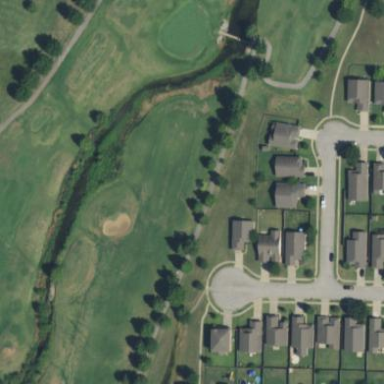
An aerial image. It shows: Golf fairway surrounded by grass.